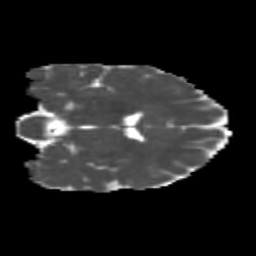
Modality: MD
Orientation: coronal
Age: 26
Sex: female
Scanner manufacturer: siemens
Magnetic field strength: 3 T
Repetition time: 1.8 s
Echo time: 0.07 s